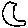
Label: moon